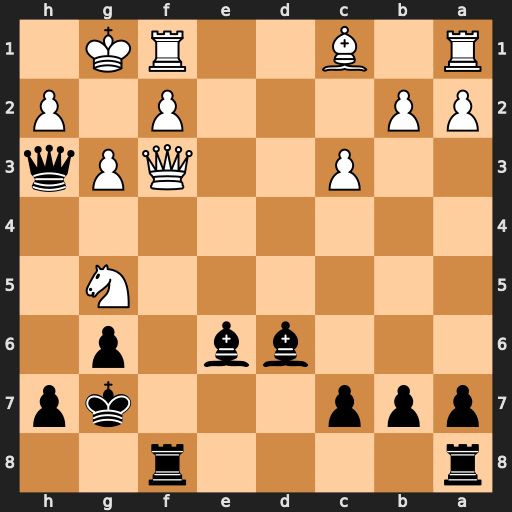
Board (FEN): r4r2/ppp3kp/3bb1p1/6N1/8/2P2QPq/PP3P1P/R1B2RK1
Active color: b
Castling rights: -
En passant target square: -
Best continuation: Rxf3 Nxh3 Bxh3